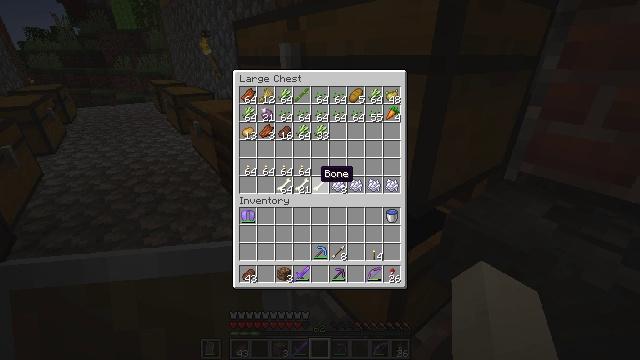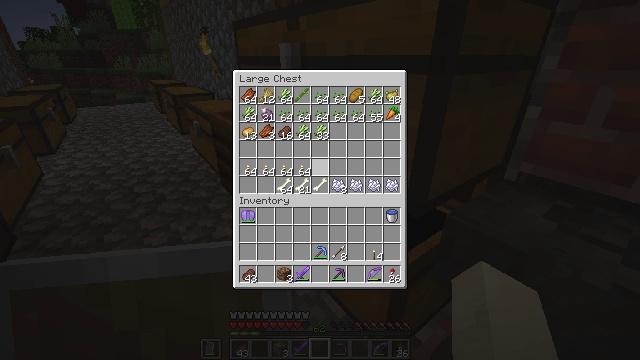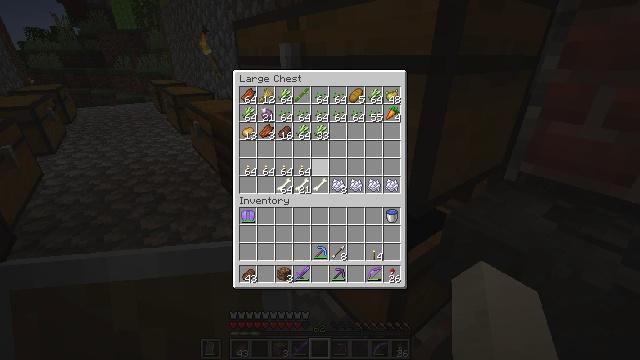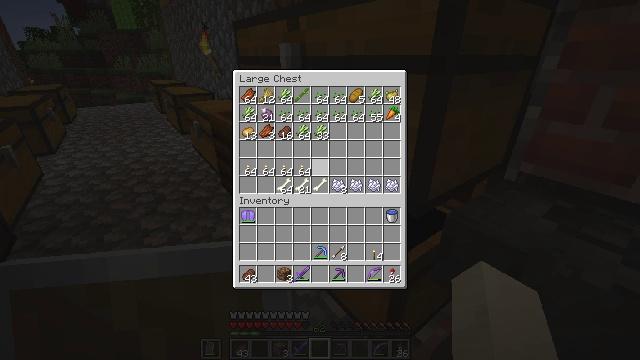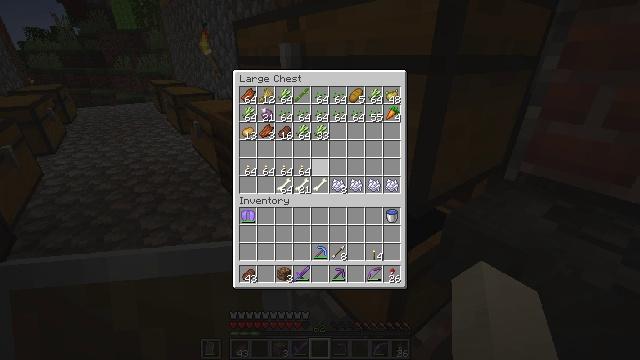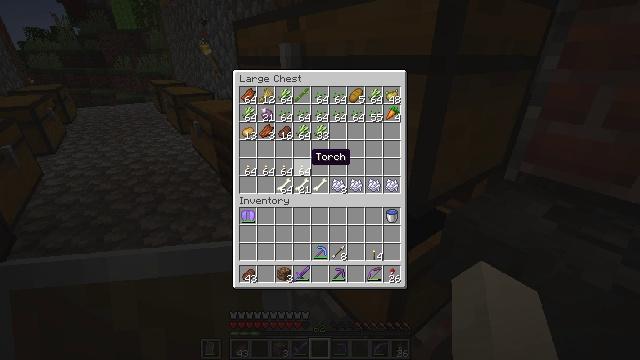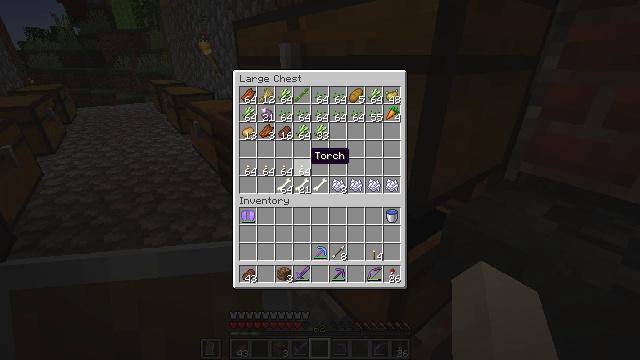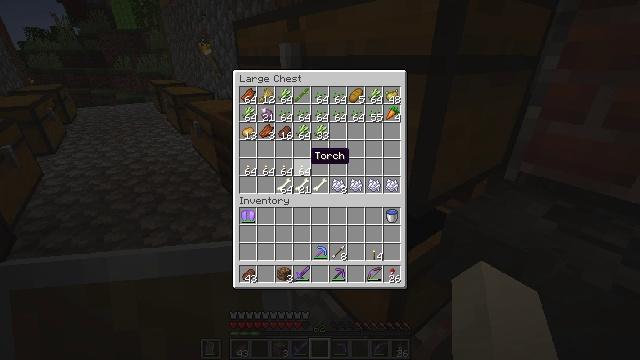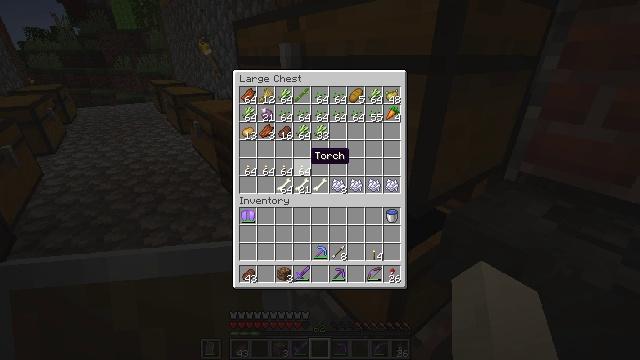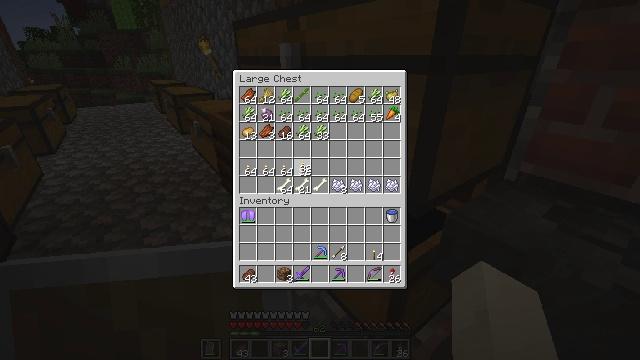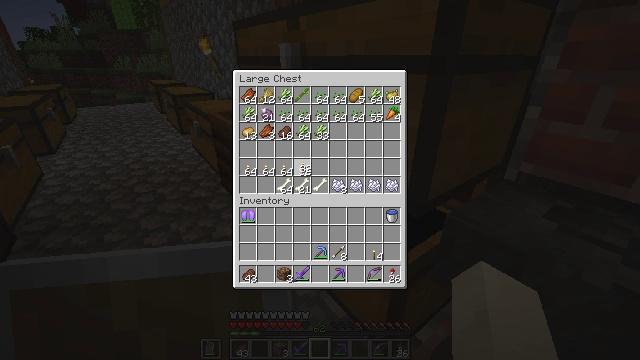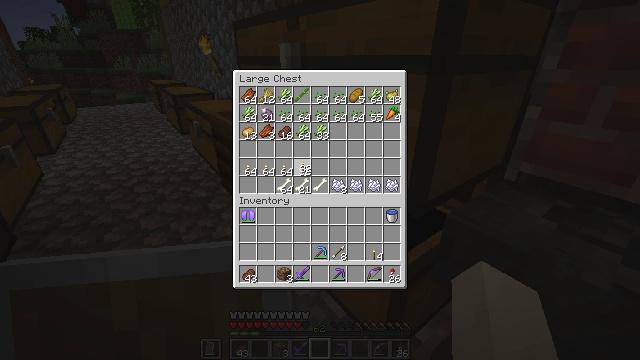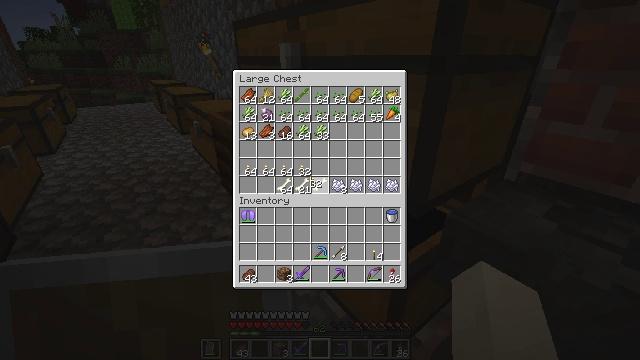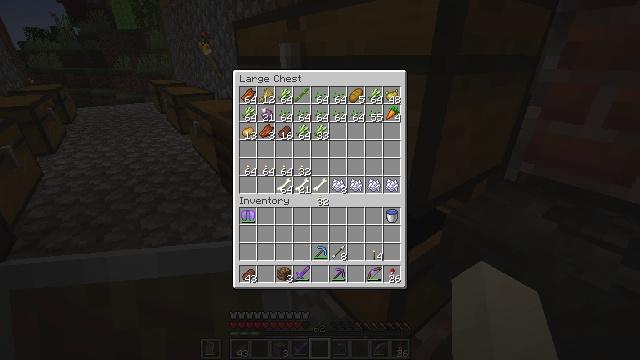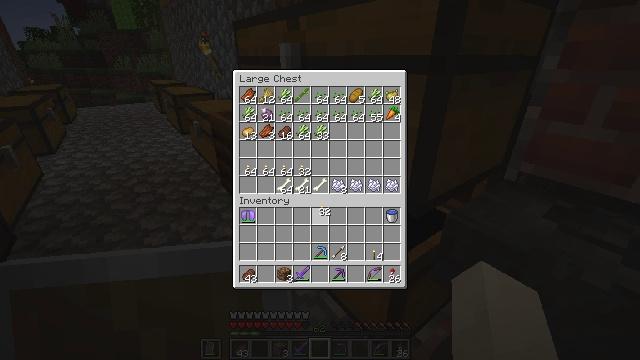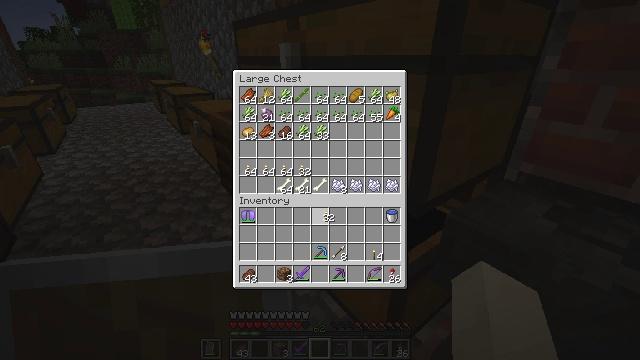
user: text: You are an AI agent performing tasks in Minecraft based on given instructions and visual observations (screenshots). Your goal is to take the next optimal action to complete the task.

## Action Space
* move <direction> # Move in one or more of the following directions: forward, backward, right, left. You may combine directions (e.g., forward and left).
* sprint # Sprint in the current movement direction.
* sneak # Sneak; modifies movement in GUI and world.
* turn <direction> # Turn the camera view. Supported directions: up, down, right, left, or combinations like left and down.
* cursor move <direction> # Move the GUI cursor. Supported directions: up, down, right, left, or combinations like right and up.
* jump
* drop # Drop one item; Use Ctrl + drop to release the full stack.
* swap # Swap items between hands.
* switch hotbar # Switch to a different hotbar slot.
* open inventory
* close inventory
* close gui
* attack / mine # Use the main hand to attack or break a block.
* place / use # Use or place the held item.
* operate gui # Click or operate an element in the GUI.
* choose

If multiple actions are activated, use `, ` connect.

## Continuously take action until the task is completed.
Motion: motion action
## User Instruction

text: Break the ender chest to move it.
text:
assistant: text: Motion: turn up
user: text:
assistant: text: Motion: no_op
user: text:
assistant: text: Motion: no_op
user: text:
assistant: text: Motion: no_op
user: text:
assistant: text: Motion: turn left
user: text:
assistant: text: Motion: no_op
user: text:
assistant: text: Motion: no_op
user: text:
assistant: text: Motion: no_op
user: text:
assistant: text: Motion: use / place
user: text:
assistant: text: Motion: use / place
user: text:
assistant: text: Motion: use / place
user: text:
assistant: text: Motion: turn right and down
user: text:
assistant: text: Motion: turn down
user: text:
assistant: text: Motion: turn down
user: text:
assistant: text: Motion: no_op
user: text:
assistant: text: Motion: no_op
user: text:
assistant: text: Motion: no_op
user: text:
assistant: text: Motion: turn right
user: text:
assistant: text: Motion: turn right
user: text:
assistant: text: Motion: no_op
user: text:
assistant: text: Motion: no_op
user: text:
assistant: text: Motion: no_op
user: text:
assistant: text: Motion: no_op
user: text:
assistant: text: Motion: no_op
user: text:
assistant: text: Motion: no_op
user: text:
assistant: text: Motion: attack / mine
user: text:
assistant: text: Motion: attack / mine
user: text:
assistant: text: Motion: no_op
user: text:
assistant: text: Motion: no_op
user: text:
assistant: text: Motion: no_op